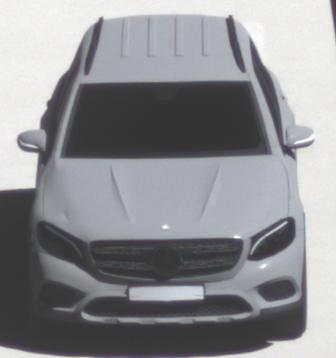
Make: Mercedes-Benz
Model: GLC 250
Detailed model: GLC (253)
Model produced from: 2015/09
Model produced until: 2018/05
Doors: 5
Color: gray
Road condition: dry road
Daytime: midday
Contrast: high contrast